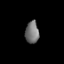
Tissue: lung
Cell type: Fibroblasts
Senescence score: 0.5986
Nuclear area (px): 293
Mean DAPI intensity: 115.898